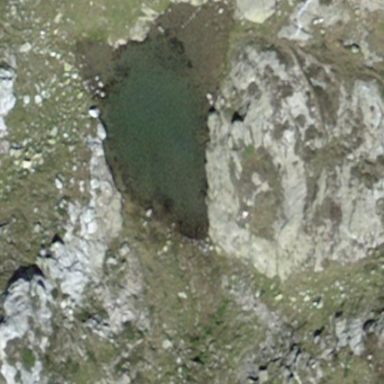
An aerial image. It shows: Lake with natural water.